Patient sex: M
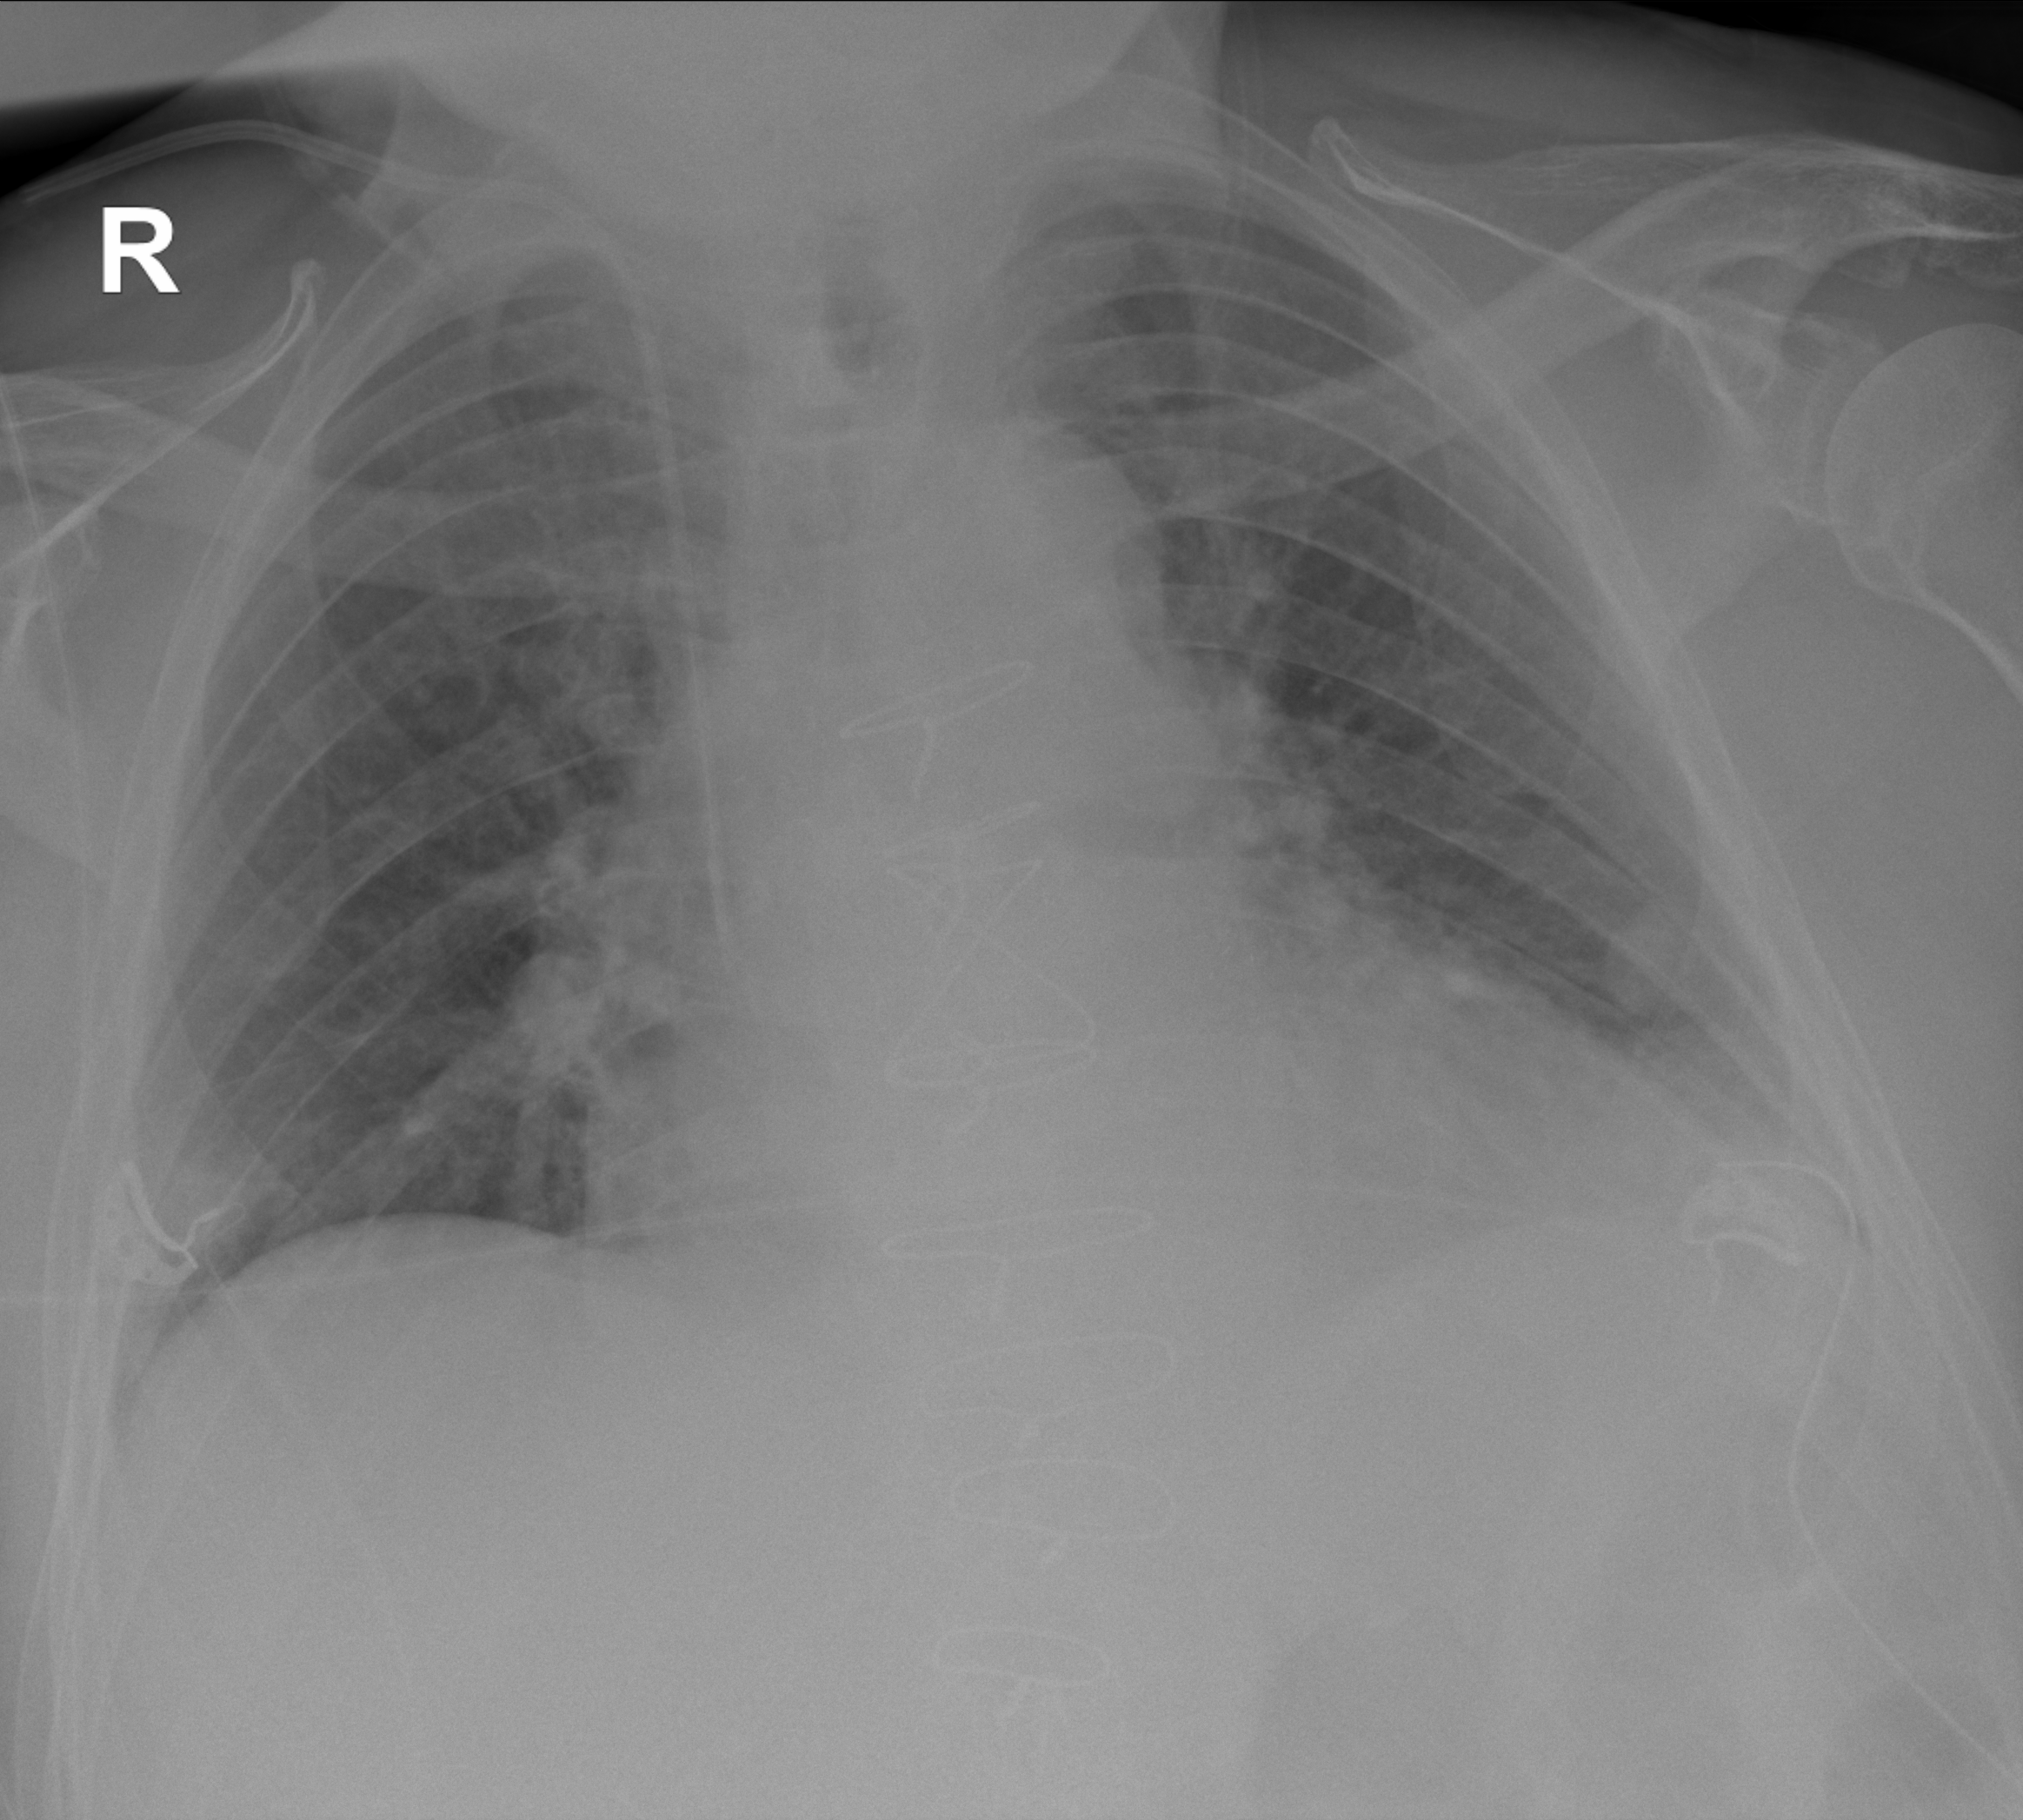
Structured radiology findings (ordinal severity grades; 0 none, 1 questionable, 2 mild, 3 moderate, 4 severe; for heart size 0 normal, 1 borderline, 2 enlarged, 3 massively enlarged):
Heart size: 2
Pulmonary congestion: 2
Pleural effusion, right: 0
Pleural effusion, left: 2
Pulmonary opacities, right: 0
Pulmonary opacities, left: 2
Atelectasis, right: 0
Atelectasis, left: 2